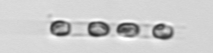
Label: Skeletonema